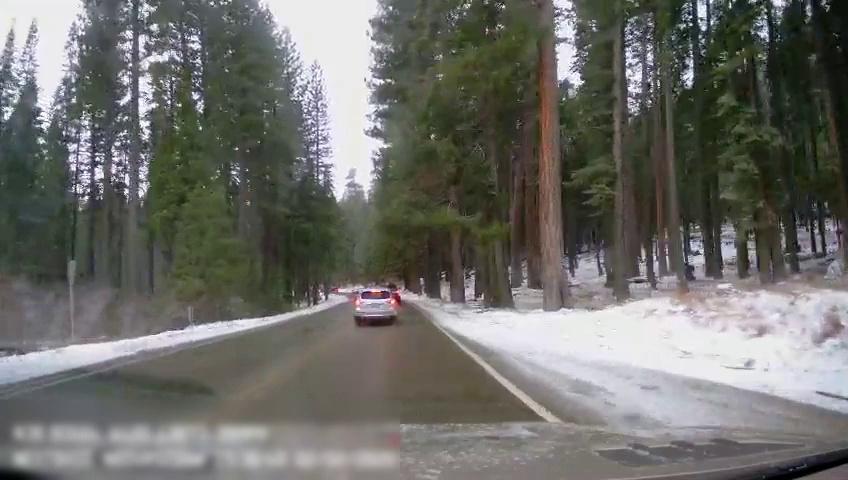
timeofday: Day
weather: Snowy
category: Drivable Space
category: Vehicles | Truck
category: Vehicles | SUV
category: Lanes | Current Lane
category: Lanes | Opposite Lane
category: Lanes | Opposite Lane
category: Lanes | Current Lane